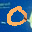
Label: 0